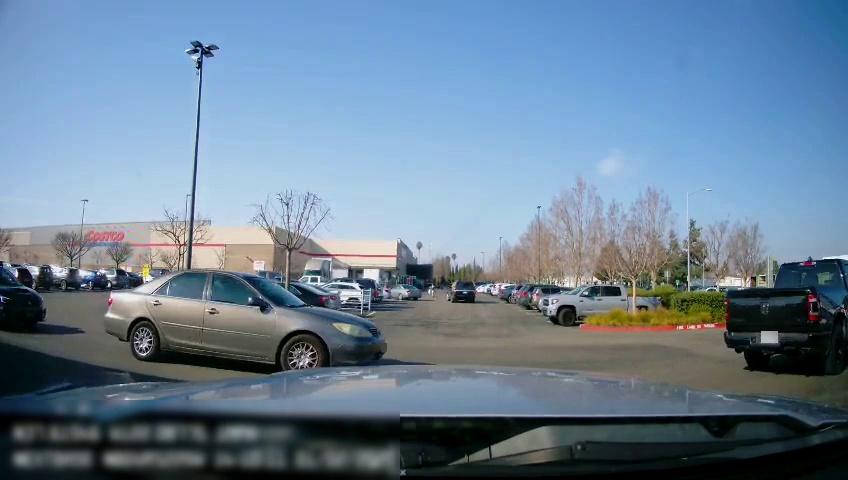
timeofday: Day
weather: Sunny
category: Drivable Space
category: Vehicles | Truck
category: Vehicles | Car
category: Vehicles | Car
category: Vehicles | SUV
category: Vehicles | SUV
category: Vehicles | Truck
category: Vehicles | SUV
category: Vehicles | SUV
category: Vehicles | SUV
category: Vehicles | SUV
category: Vehicles | SUV
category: Vehicles | Car
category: Vehicles | Car
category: Vehicles | Car
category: Vehicles | Car
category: Vehicles | SUV
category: Vehicles | Truck
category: Vehicles | Truck
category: Vehicles | SUV
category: Vehicles | SUV
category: Vehicles | SUV
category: Vehicles | SUV
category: Vehicles | SUV
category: Vehicles | Car
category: Traffic | Signs